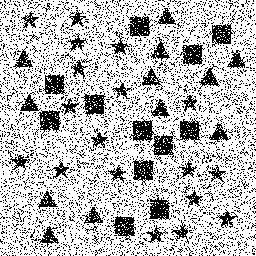
Squares: 12
Triangles: 12
Stars: 18
Total shapes: 42